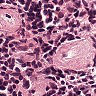
Metastatic tissue present: no